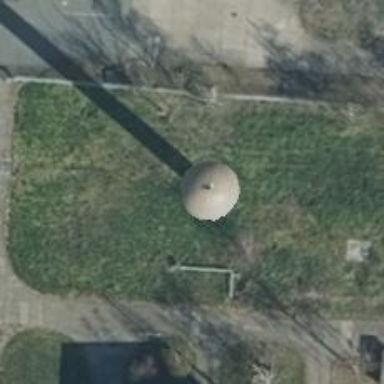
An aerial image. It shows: Water tower that is man-made.